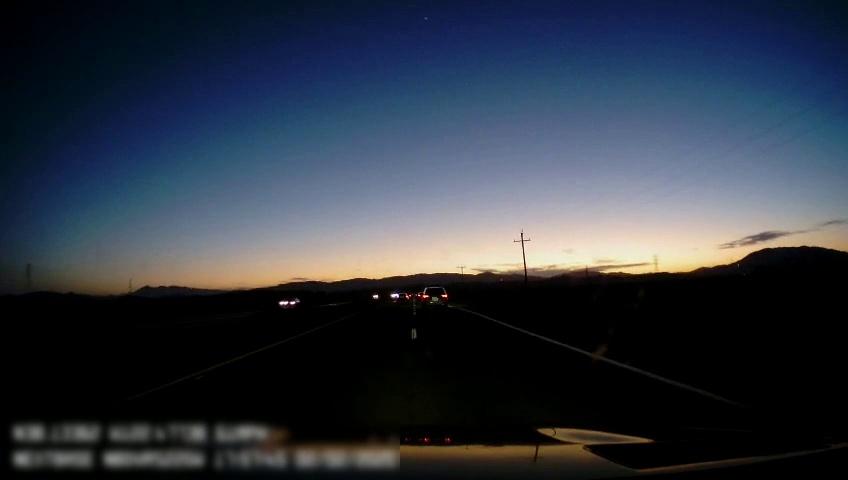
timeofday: Dusk/Dawn/Twilight
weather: Sunny
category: Drivable Space
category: Vehicles | Car
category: Vehicles | SUV
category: Vehicles | SUV
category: Lanes | Alternate Lane
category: Lanes | Current Lane
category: Lanes | Current Lane